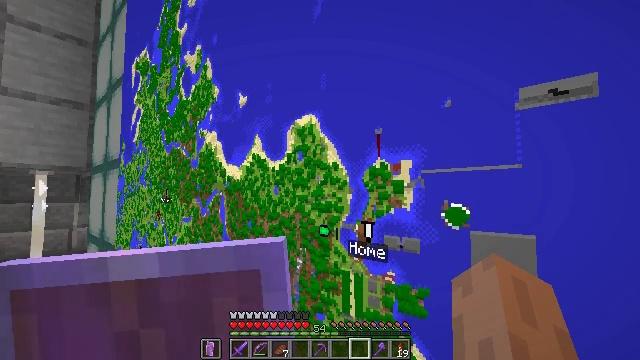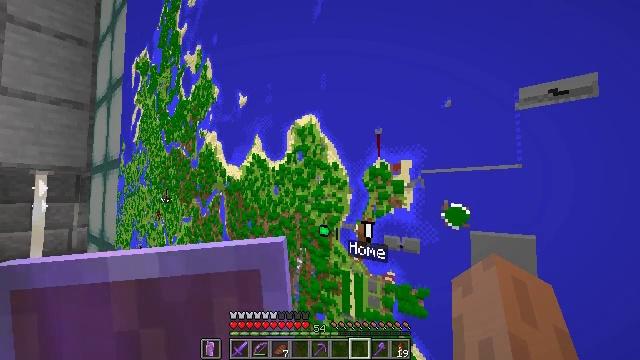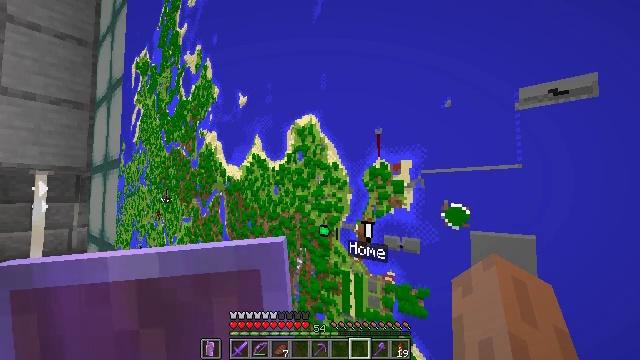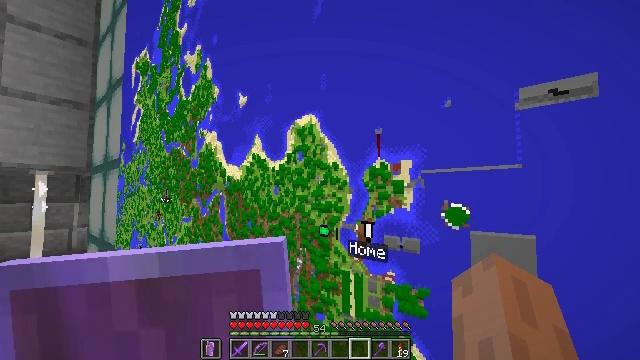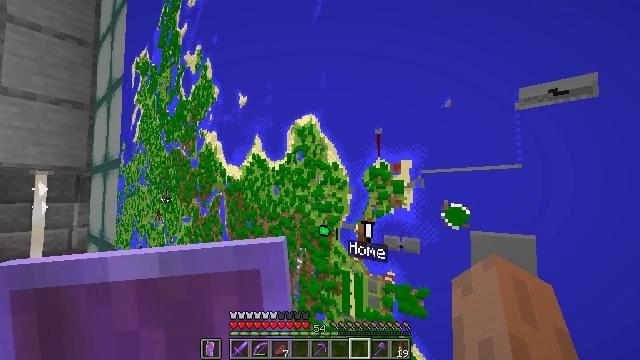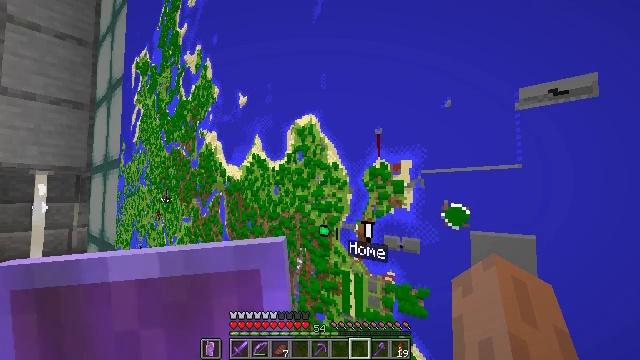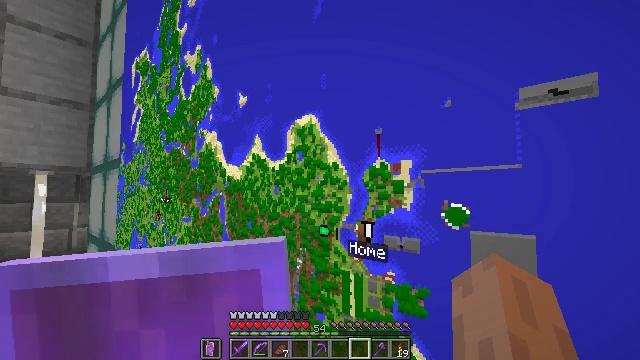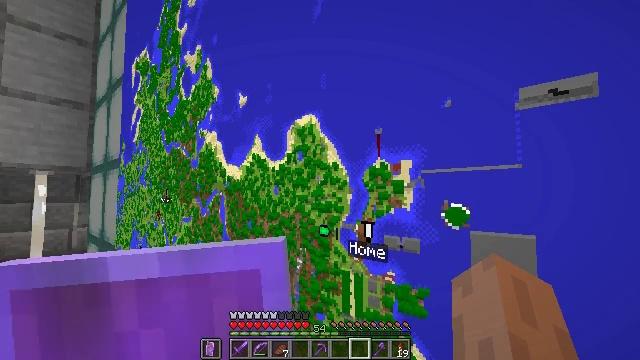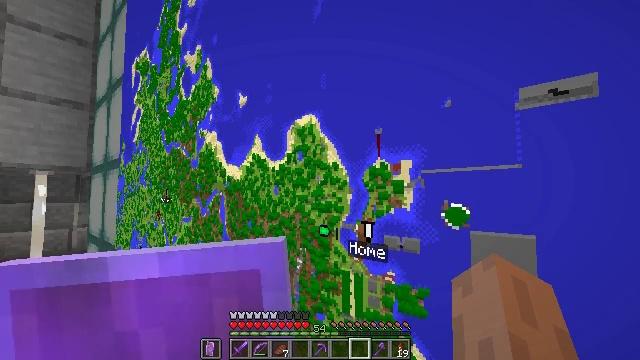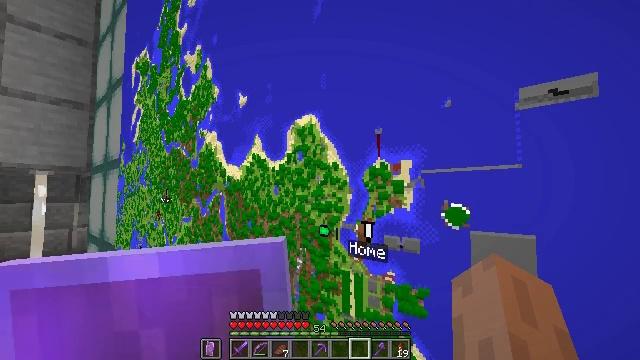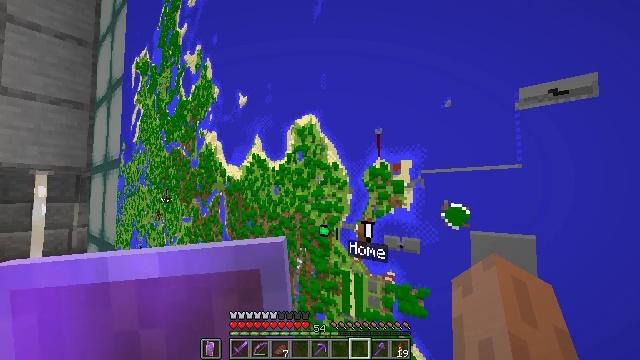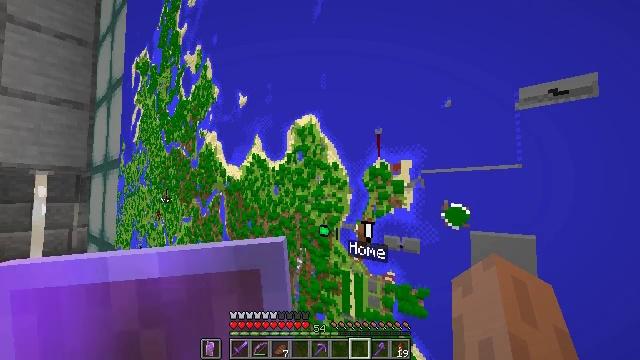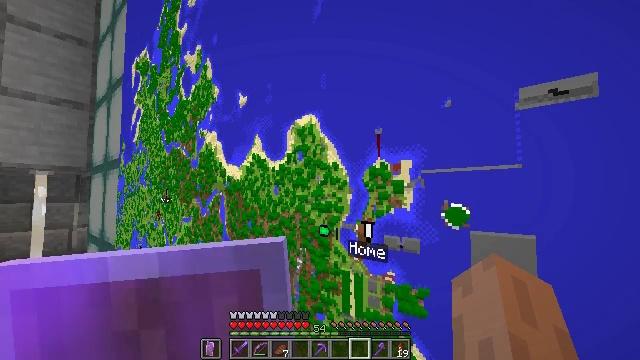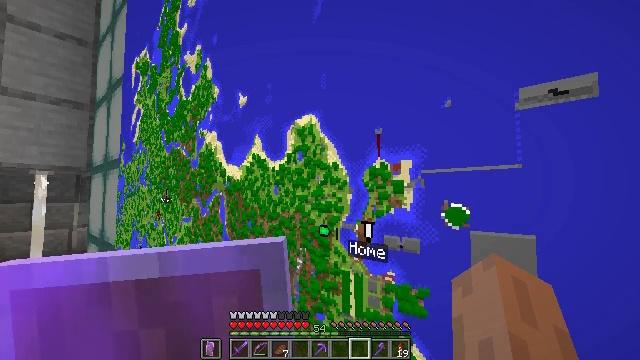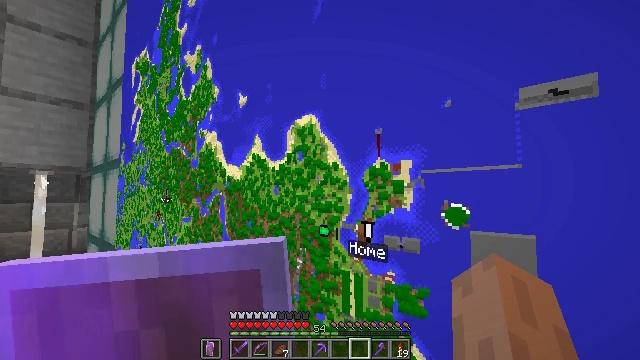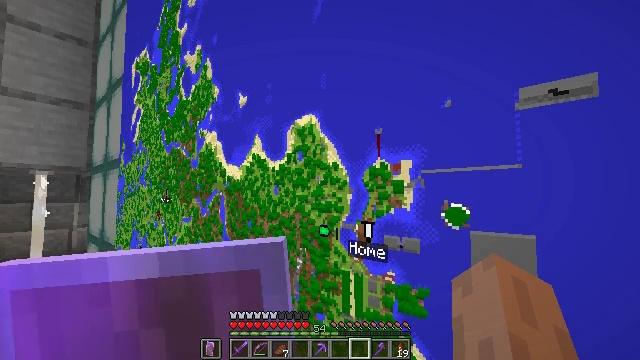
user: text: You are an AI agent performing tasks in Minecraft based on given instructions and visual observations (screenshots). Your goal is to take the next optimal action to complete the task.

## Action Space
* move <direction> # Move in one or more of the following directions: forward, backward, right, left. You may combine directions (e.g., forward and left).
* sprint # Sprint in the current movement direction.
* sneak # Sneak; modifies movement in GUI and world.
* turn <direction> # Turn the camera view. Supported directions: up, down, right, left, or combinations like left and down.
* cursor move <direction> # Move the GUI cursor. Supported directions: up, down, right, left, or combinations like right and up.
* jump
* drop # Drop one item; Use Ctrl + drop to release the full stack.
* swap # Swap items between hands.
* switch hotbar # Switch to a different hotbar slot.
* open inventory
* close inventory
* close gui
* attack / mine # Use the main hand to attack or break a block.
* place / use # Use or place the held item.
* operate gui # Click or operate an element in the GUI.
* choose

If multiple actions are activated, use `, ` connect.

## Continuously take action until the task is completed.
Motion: motion action
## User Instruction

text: Combat the squid.
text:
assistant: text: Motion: no_op
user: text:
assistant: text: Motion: no_op
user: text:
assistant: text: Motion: no_op
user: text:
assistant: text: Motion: no_op
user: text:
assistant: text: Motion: no_op
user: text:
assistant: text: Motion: no_op
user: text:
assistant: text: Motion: no_op
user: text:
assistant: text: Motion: no_op
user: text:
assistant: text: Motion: no_op
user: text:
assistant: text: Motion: no_op
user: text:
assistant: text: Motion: no_op
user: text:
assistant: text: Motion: no_op
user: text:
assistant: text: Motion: no_op
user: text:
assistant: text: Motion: no_op
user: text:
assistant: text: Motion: no_op
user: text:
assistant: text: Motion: no_op
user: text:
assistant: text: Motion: no_op
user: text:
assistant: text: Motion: no_op
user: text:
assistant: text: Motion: no_op
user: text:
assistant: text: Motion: no_op
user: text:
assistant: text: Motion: no_op
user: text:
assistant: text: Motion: no_op
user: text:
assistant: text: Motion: no_op
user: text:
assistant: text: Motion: no_op
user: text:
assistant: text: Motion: no_op
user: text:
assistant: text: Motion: no_op
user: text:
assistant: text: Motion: no_op
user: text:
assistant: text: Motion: no_op
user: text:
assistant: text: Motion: no_op
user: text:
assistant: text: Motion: no_op